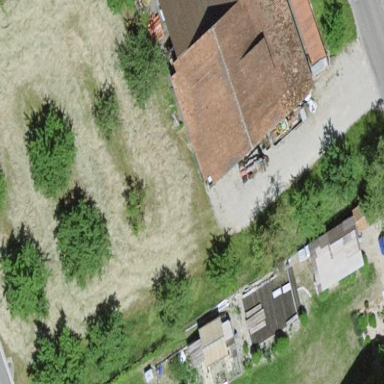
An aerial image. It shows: Rural barn.